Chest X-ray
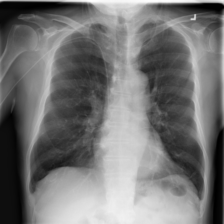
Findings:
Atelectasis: negative
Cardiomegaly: negative
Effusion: negative
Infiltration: negative
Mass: negative
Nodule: negative
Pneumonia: negative
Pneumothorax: negative
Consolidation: negative
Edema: negative
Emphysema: negative
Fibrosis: negative
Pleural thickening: negative
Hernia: negative